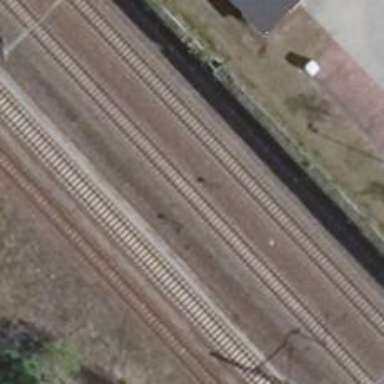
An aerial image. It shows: Railway signal.